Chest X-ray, AP view. Patient: 54 years old, sex M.
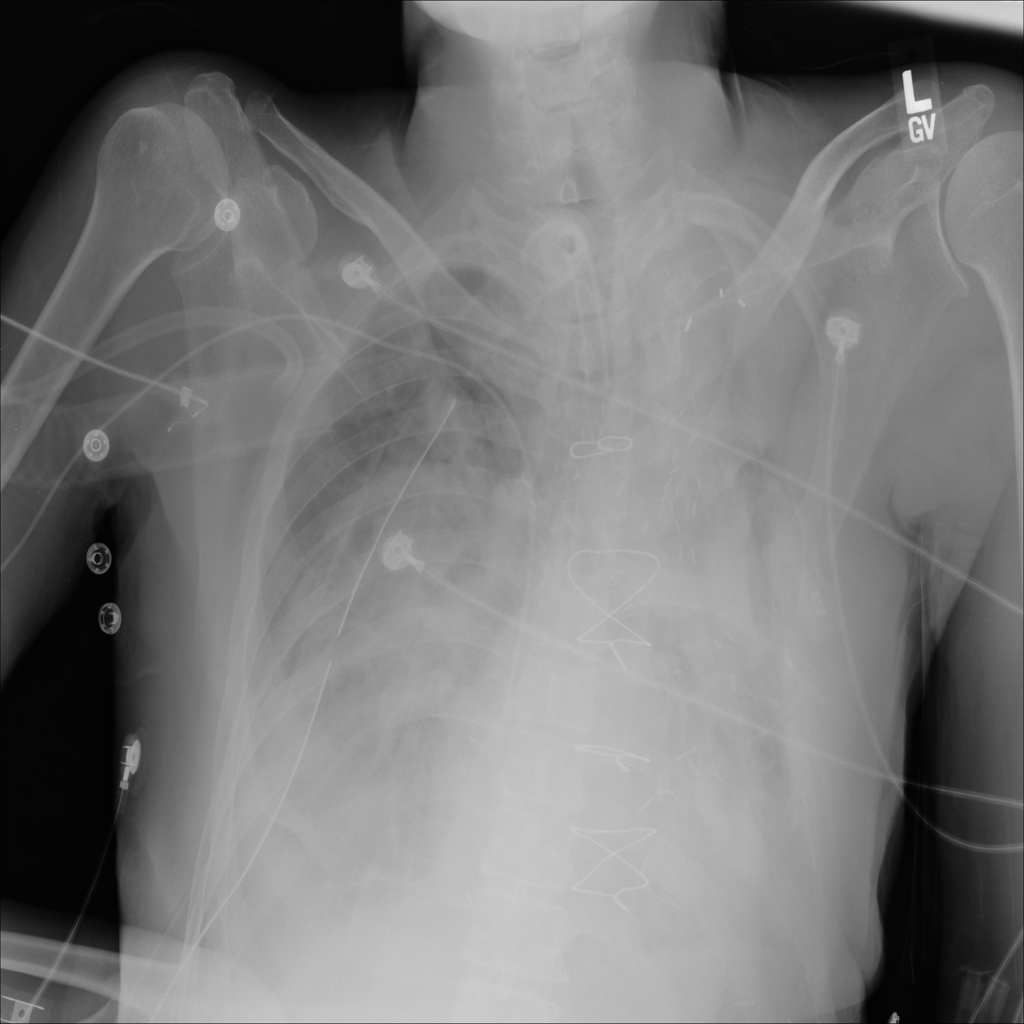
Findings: No Finding